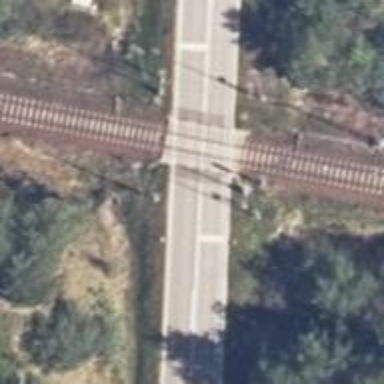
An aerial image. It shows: Railway level crossing.